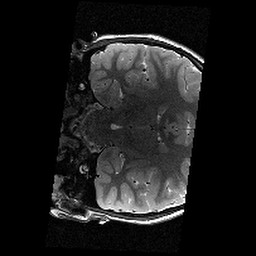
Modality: T2w
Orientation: coronal
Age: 10
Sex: male
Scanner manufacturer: siemens
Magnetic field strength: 3 T
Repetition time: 9.23 s
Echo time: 0.067 s